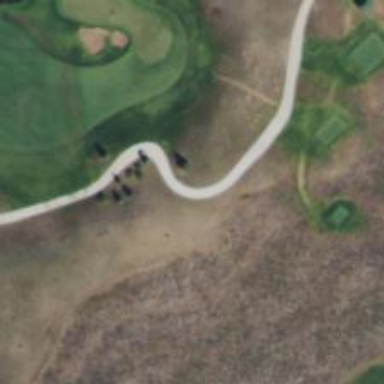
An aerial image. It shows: Intermediate difficulty nordic path used for classic and skating grooming. It is similar to cartpath at golf course.